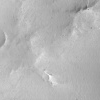
Atmospheric dust classification: not_dusty